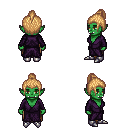
a pixel art fantasy rpg character, female body template, orc, green skin, purple robe, robe skirt, light blonde short topknot hairstyle, metal boots, four views (front, back, left, right), 2x2 character sprite sheet, small pixel art, hard edges, no anti-aliasing